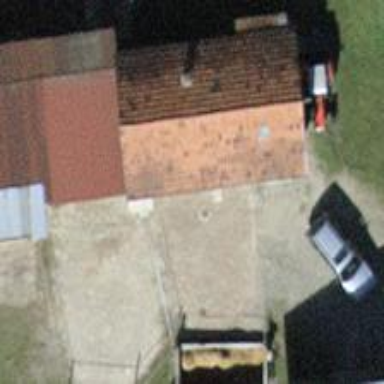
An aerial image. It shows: Shed.